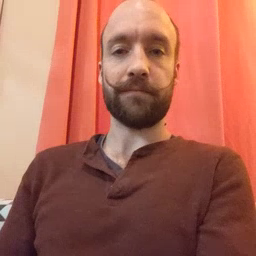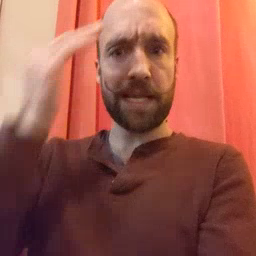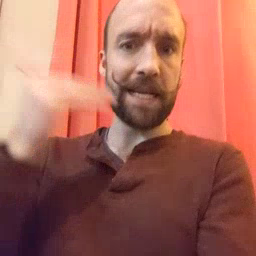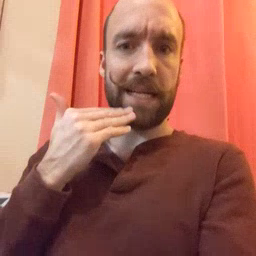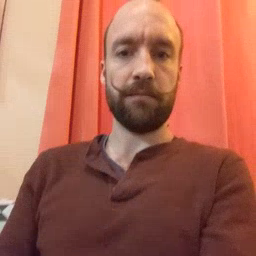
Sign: head